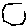
Label: hexagon